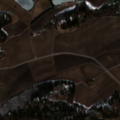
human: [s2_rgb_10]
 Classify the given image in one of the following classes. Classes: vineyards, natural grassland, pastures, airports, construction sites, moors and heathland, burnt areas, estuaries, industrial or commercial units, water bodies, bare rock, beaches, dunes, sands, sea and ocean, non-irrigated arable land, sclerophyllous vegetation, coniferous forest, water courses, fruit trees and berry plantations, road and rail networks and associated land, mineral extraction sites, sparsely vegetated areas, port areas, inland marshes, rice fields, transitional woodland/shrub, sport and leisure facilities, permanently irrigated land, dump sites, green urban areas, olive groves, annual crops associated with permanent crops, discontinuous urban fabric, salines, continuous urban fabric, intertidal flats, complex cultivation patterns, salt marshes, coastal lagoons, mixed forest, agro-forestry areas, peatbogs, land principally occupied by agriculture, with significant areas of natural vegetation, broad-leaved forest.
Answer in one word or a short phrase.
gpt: non-irrigated arable land, land principally occupied by agriculture, with significant areas of natural vegetation, broad-leaved forest, mixed forest